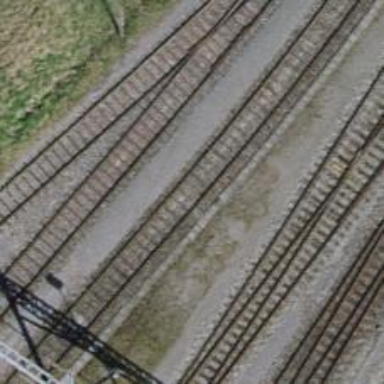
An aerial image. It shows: Yard with single rail track. The railway track is electrified with contact line for service purposes.